Field crop: tomato
Growth stage: 1
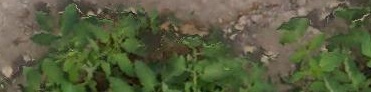
Species: tomato